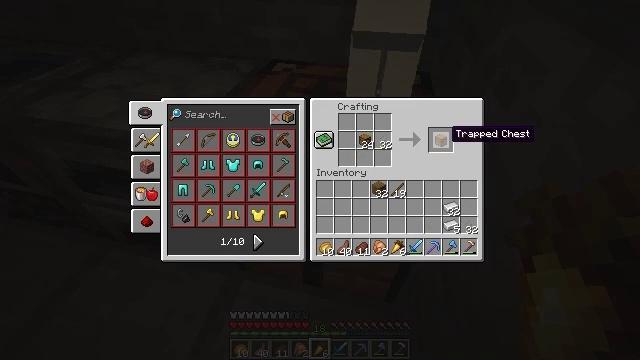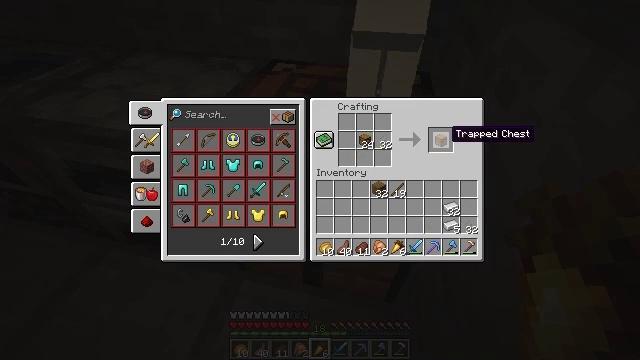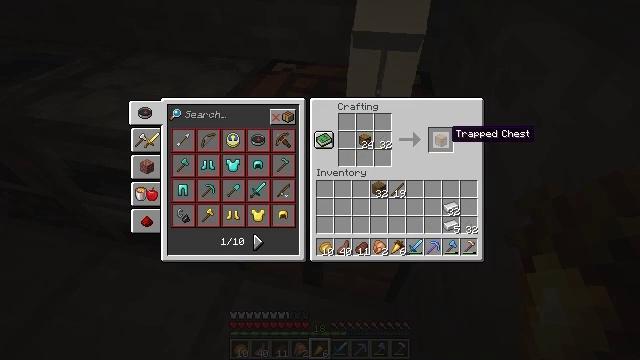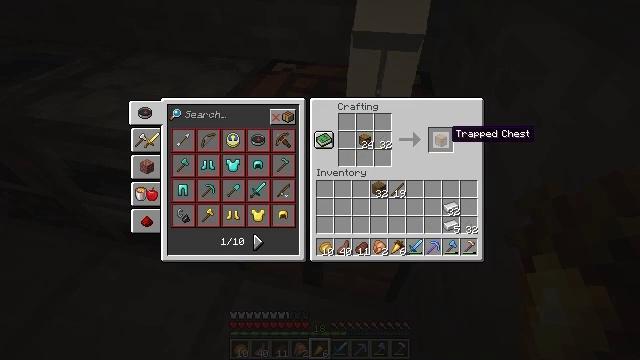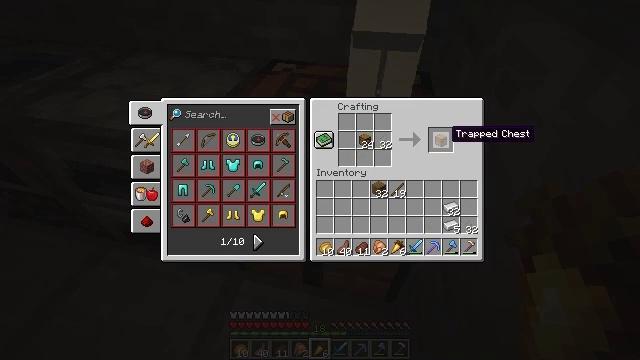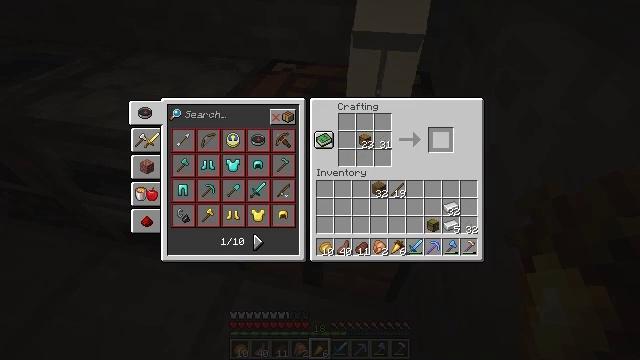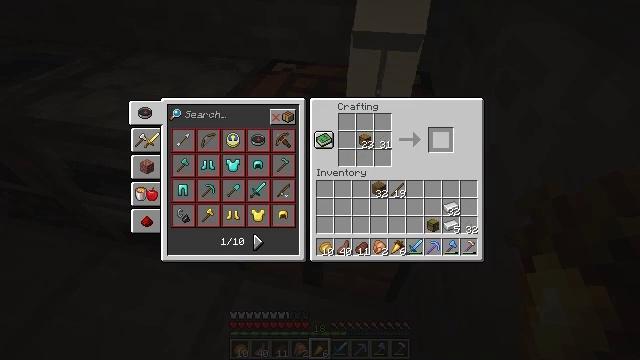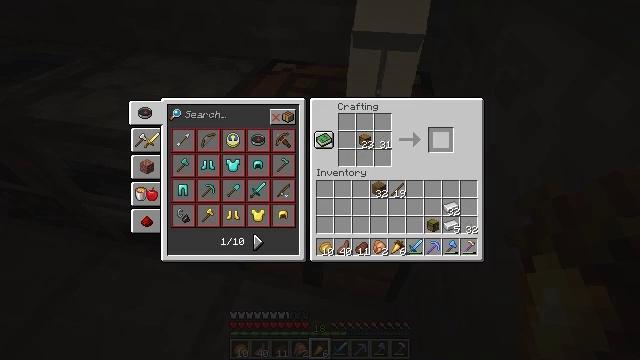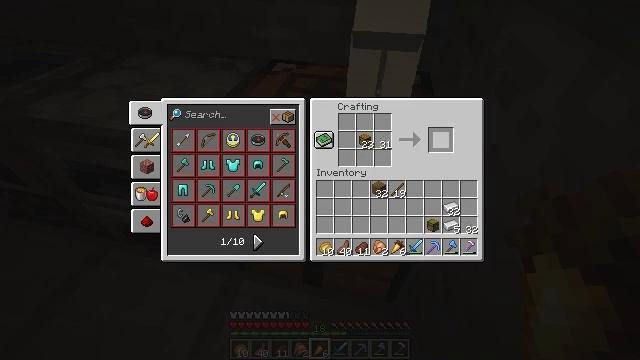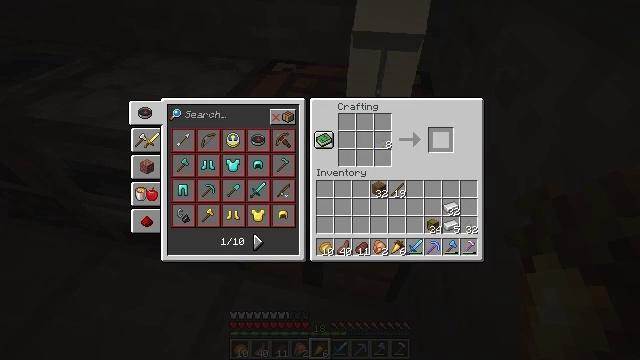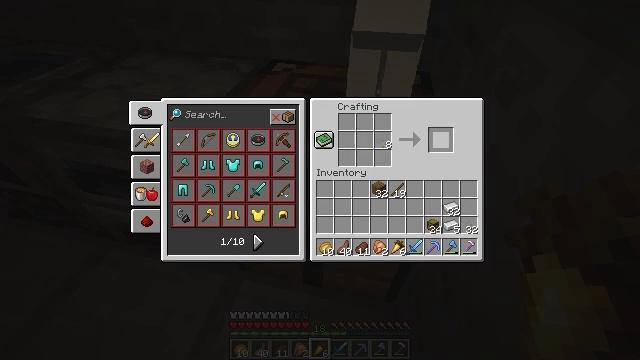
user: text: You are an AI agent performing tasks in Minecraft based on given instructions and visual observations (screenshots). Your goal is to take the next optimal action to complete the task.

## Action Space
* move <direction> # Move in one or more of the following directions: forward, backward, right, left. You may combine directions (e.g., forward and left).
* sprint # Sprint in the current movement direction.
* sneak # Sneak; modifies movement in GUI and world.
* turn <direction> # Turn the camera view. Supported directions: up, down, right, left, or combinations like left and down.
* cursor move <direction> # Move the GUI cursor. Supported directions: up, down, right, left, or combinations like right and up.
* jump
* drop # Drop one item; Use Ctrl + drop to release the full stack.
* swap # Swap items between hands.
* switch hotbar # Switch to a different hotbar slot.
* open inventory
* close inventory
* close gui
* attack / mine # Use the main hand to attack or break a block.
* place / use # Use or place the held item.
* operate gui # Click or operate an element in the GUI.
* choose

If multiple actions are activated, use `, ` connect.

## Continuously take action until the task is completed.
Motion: motion action
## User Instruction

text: Craft a trapped chest with the help of a chest and a tripwire hook.
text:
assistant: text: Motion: sneak
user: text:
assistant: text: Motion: sneak
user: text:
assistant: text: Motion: sneak
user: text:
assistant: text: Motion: sneak
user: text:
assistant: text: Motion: sneak, attack / mine
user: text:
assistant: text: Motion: sneak, attack / mine
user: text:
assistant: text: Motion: sneak, attack / mine
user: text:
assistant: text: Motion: sneak
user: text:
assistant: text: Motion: sneak
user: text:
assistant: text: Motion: sneak
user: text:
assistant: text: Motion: sneak